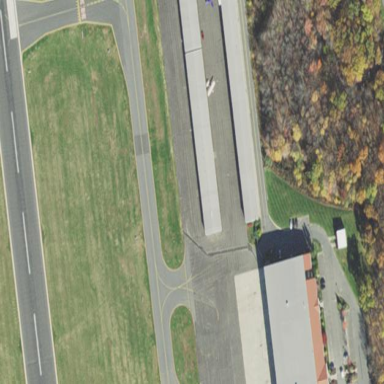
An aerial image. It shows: Apron at the airport with asphalt surface.